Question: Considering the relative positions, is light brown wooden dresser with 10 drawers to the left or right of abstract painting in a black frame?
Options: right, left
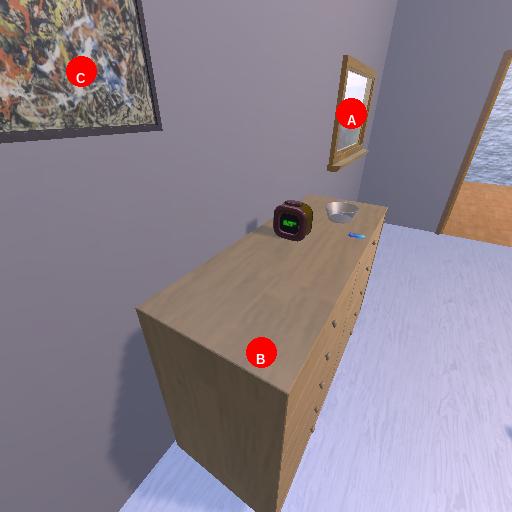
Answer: right